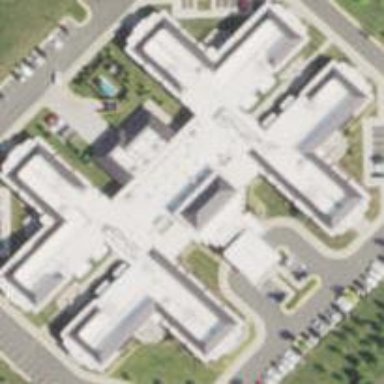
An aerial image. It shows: Clinic building offering healthcare services.